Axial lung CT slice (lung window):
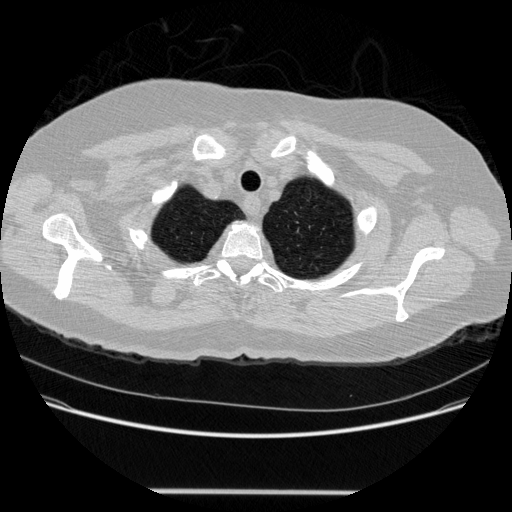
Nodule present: no